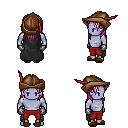
a pixel art fantasy rpg character, male body template, dark elf, purple skin, black cape, red pants, pink long hairstyle, leather cap, metal gloves, brown slippers, four views (front, back, left, right), 2x2 character sprite sheet, small pixel art, hard edges, no anti-aliasing